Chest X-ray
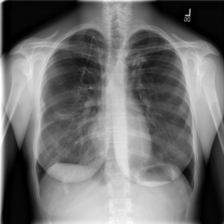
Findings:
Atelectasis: positive
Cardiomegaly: negative
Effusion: negative
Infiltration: positive
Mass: negative
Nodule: negative
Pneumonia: negative
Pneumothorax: negative
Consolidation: negative
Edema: negative
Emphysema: negative
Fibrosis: negative
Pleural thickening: negative
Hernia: negative